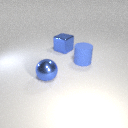
large blue metal sphere in front of large blue metal cube